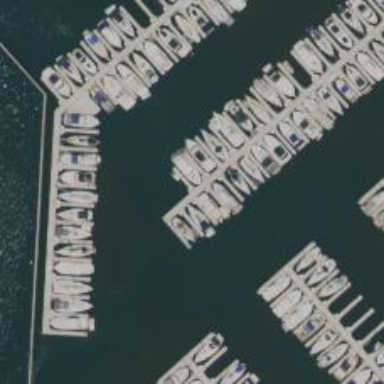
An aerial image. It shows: Man-made pier.